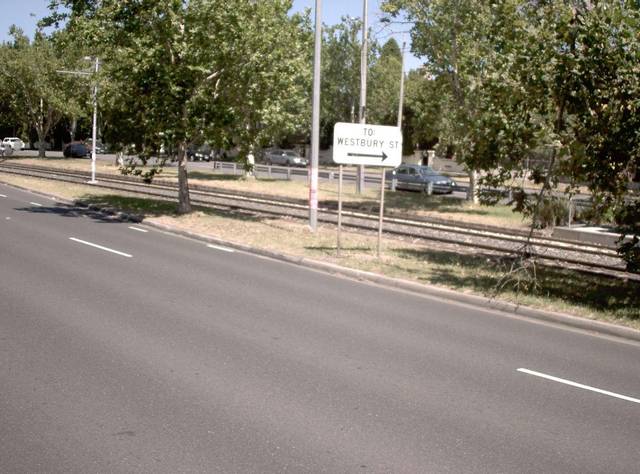
Region: Australia
Coordinates: -37.858, 144.998